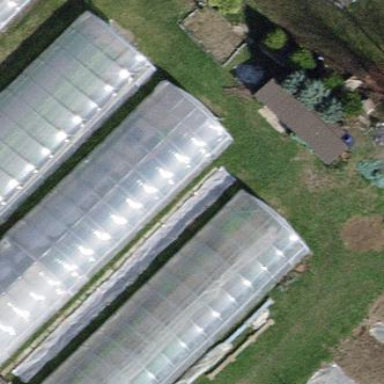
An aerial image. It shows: Greenhouse.